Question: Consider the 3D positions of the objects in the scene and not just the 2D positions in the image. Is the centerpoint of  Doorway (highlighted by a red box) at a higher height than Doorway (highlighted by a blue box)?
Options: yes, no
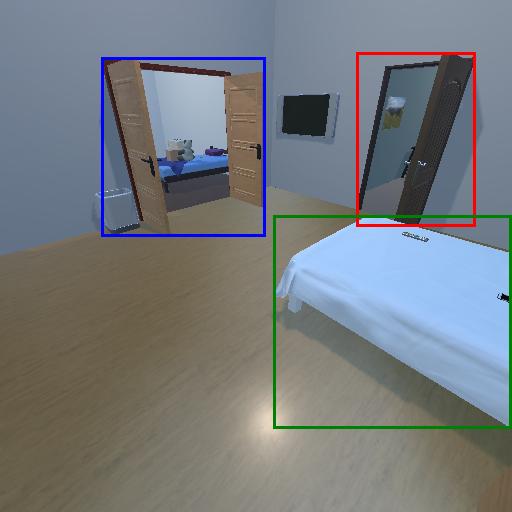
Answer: yes